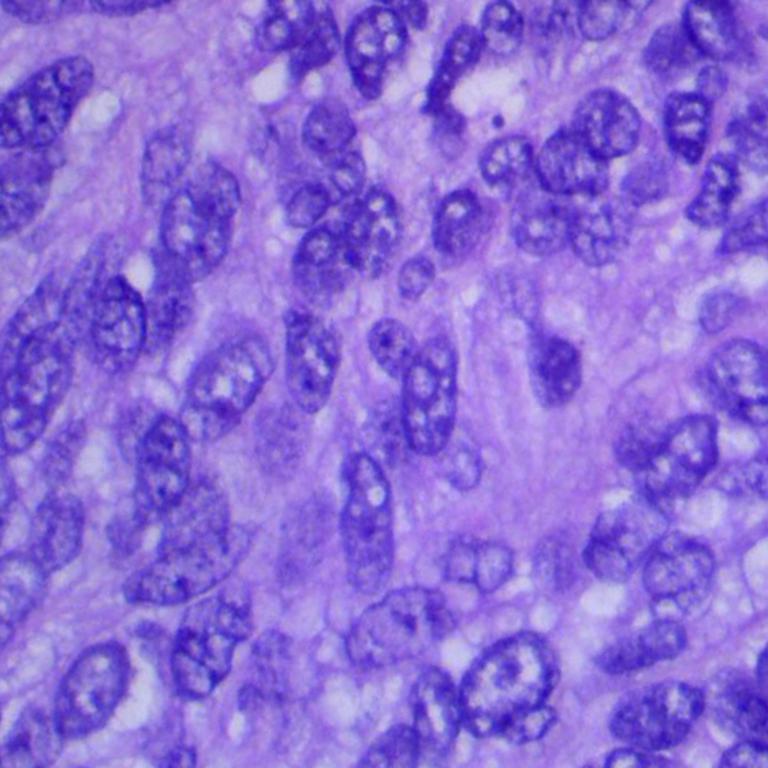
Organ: lung
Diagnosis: squamous carcinomas